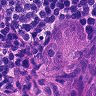
Metastatic tissue present: yes